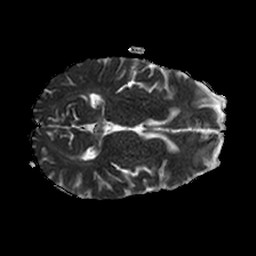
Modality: ADC
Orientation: axial
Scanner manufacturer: philips
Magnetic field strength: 1.5 T
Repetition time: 3.403 s
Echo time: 0.06922 s